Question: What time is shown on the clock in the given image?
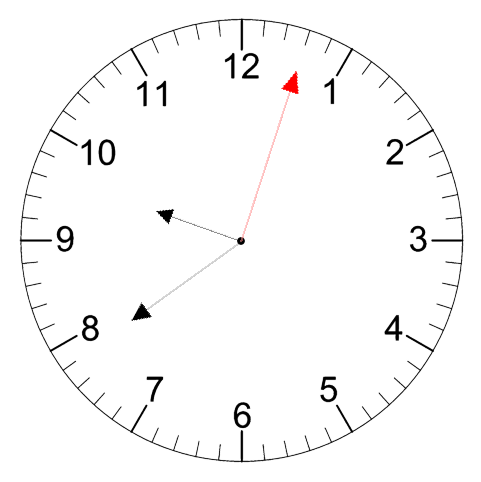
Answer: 09:39:03